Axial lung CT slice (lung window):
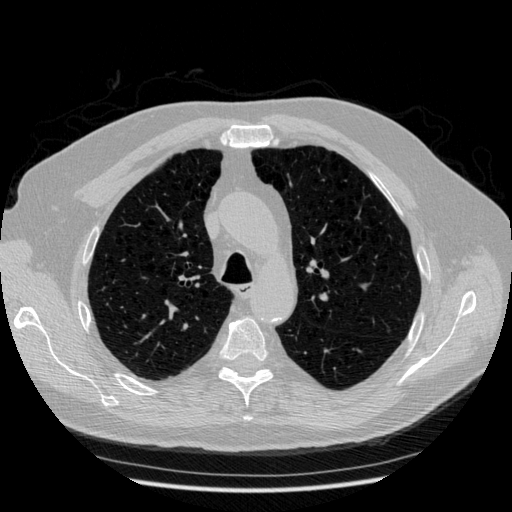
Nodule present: no